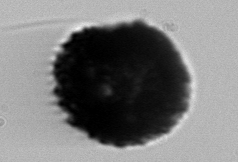
Label: Gonyaulax